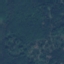
Land use / land cover: Forest